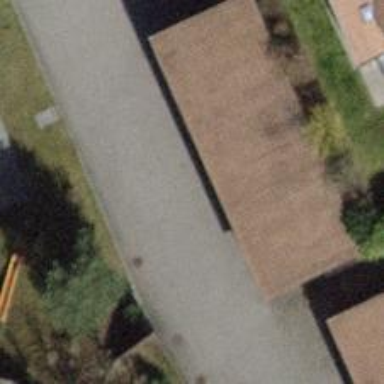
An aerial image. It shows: Group of garages.